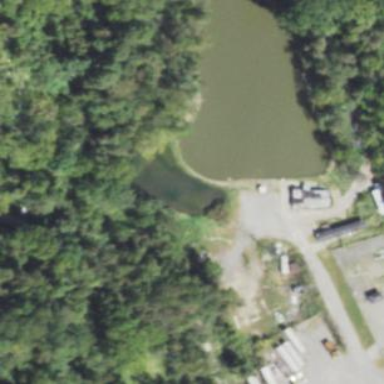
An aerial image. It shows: Beautiful lake surrounded by nature.